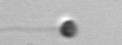
Label: flagellate